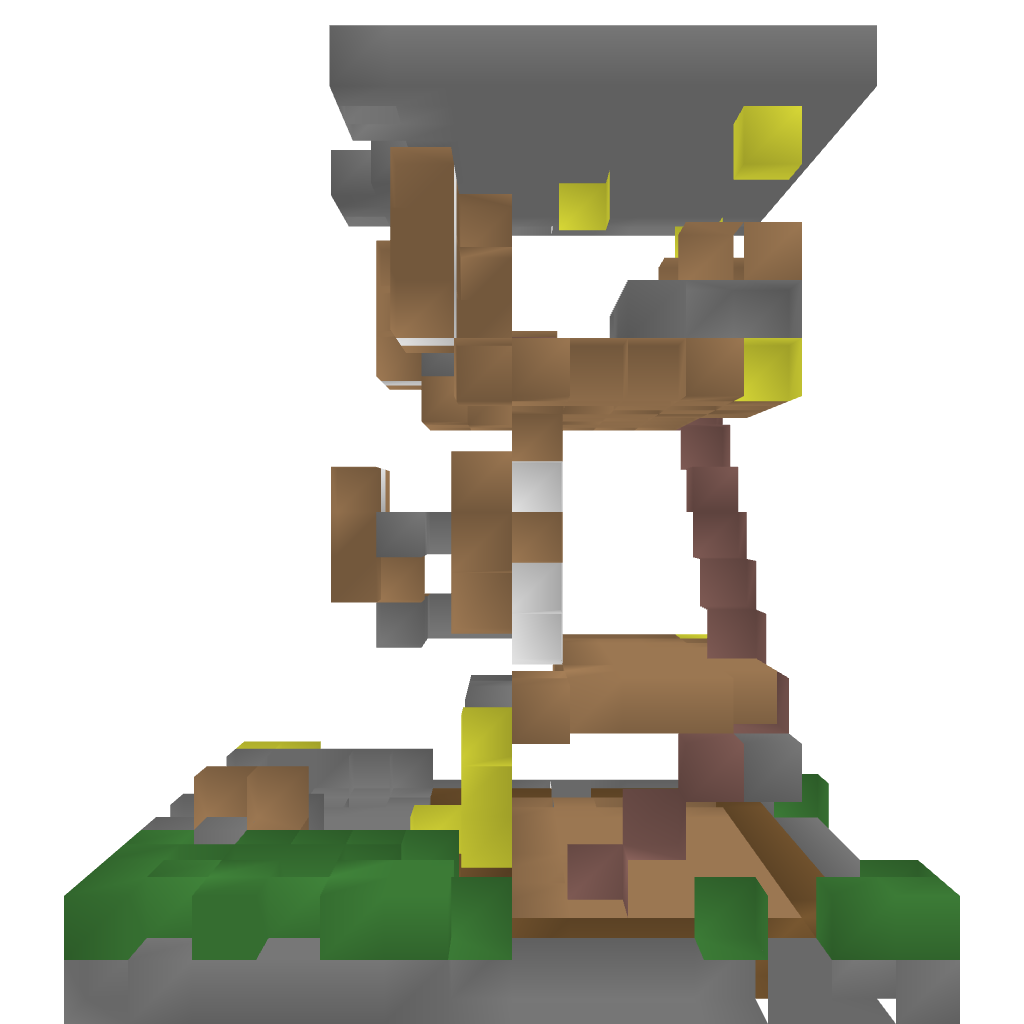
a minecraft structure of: Modern Town House bad low quality